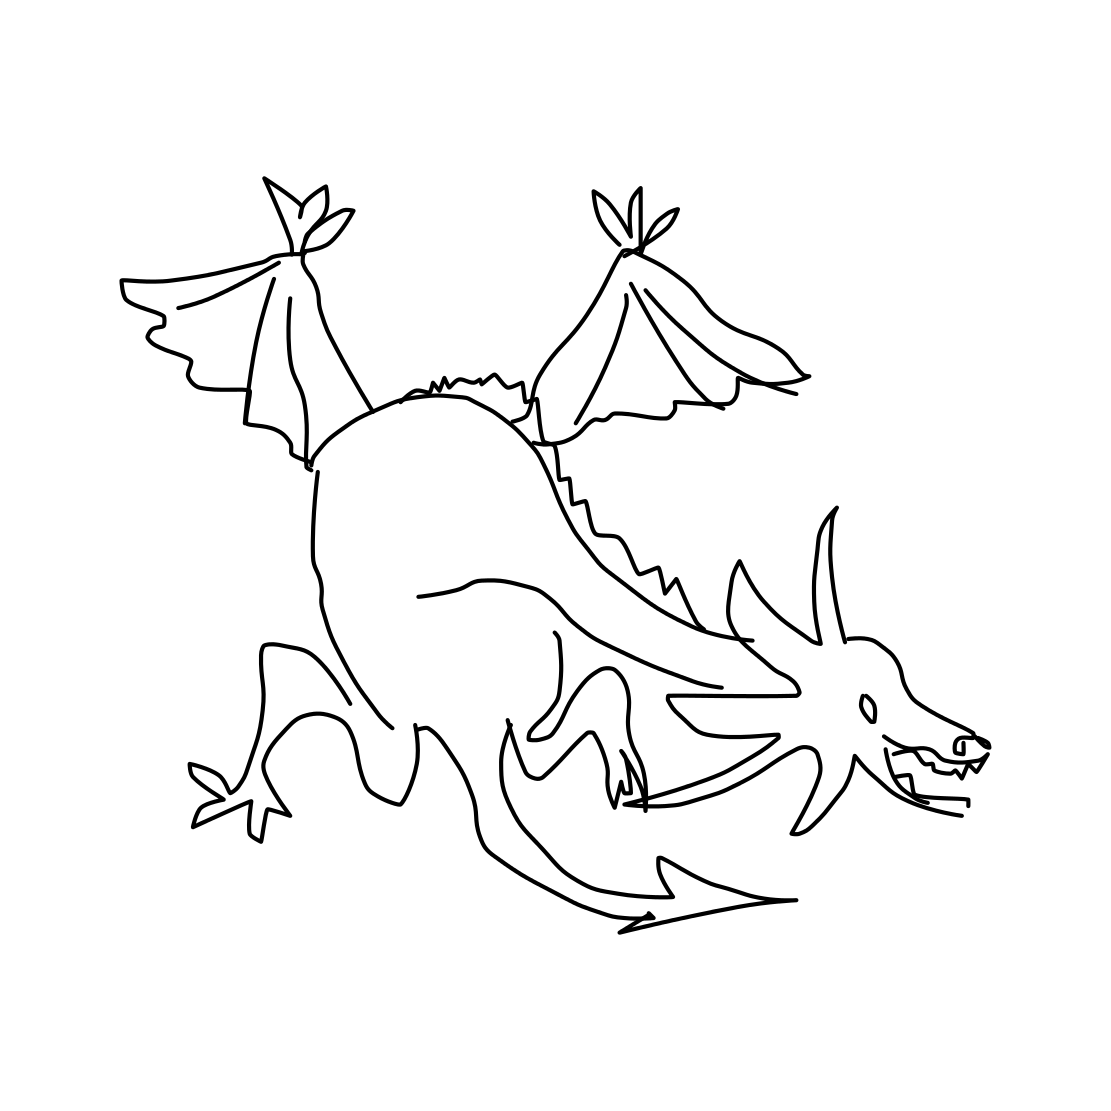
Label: dragon